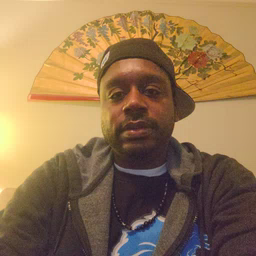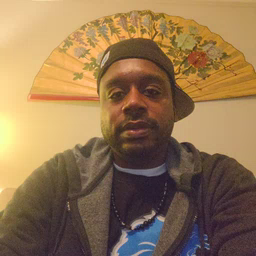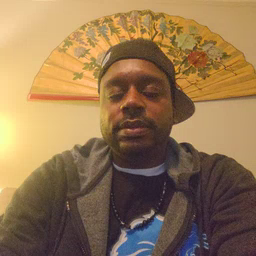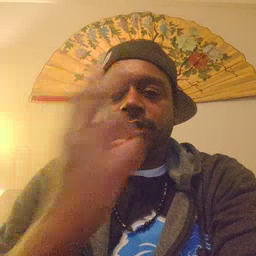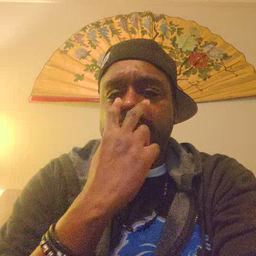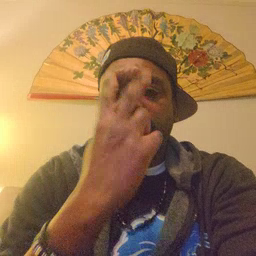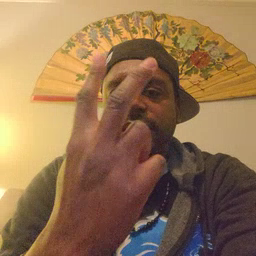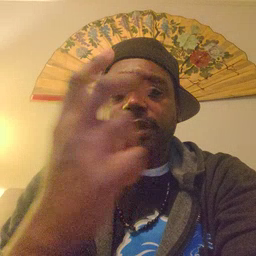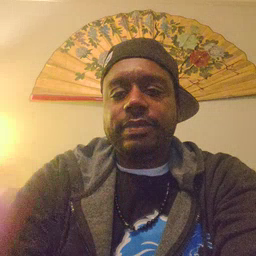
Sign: see